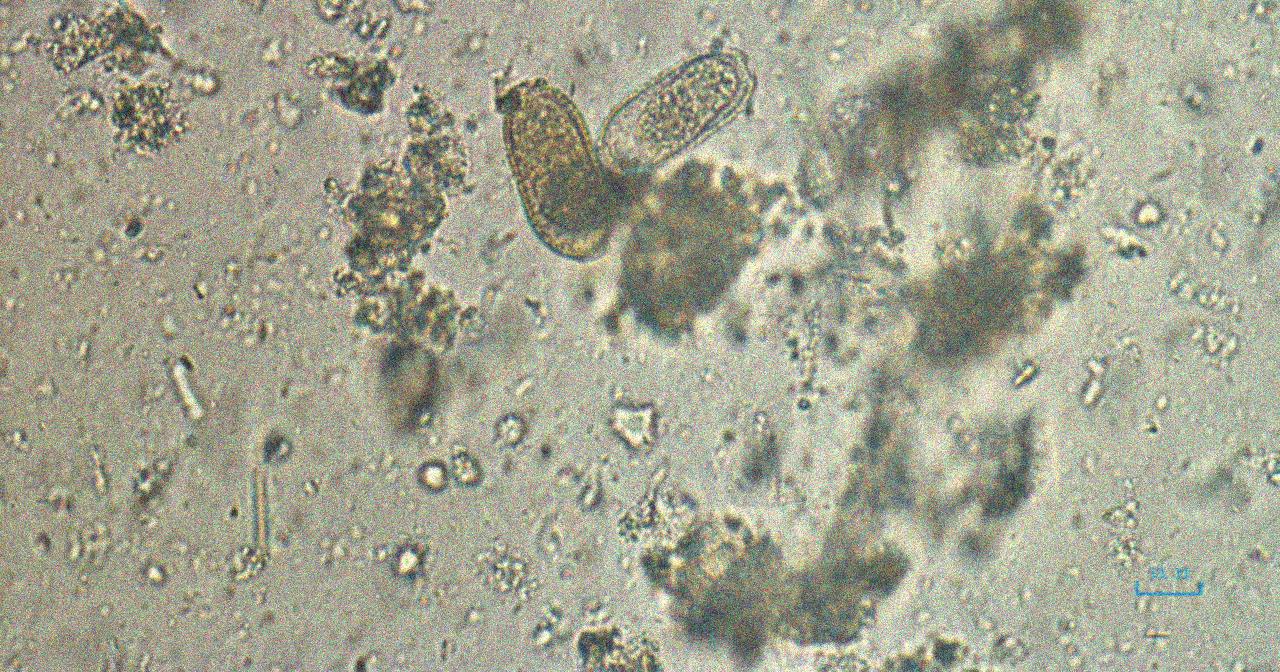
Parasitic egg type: Capillaria philippinensis